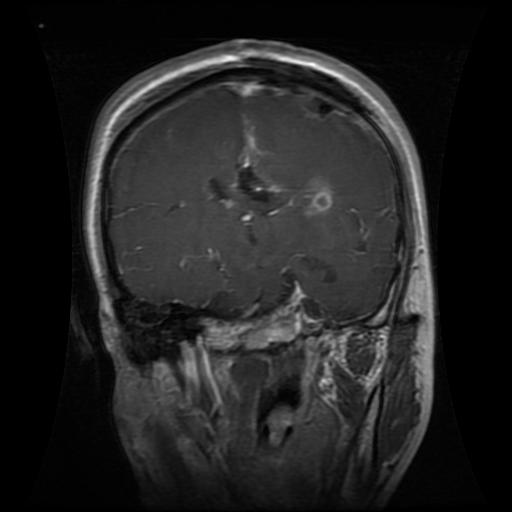
Label: glioma